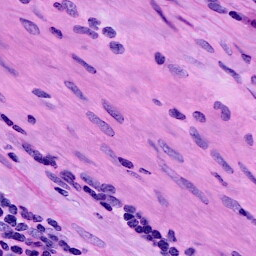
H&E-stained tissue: Cervix